RGB frame:
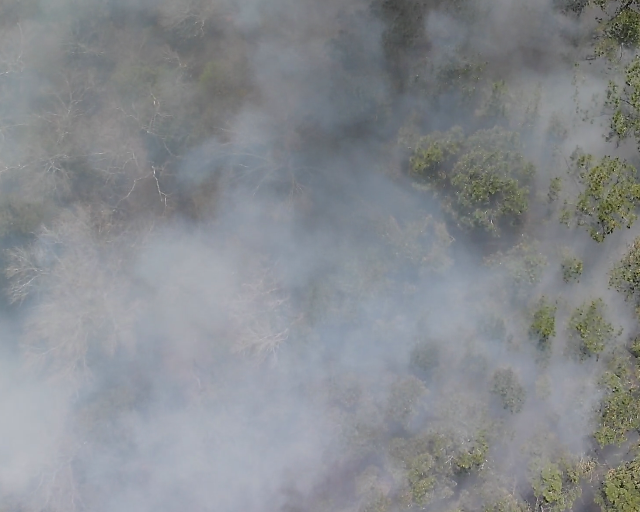
Thermal frame:
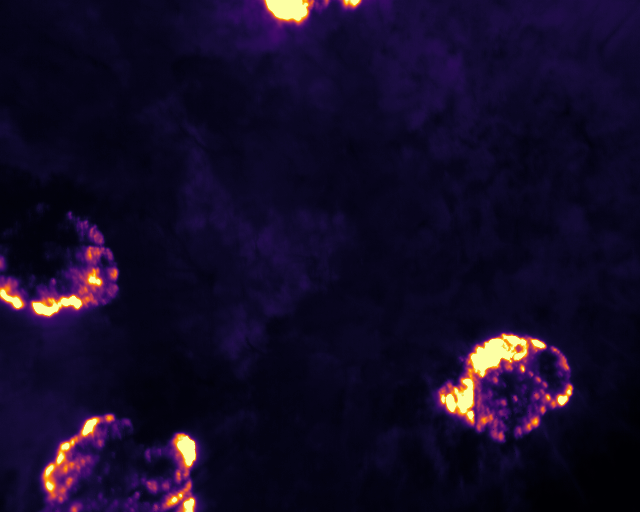
Captured: 2026-02-26 02:30:41
Pixels at or above 80 °C: 8391 (fraction of frame: 0.02561)